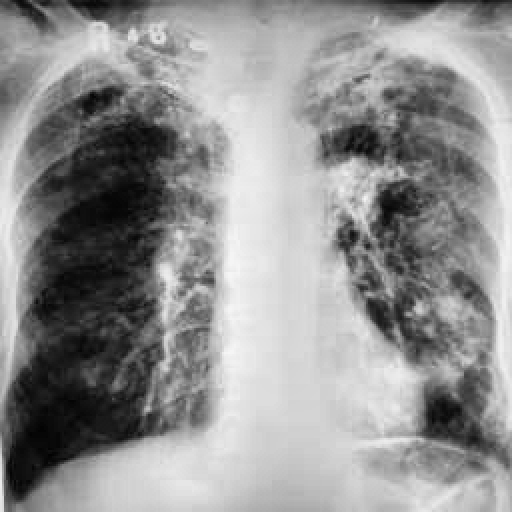
Finding: TUBERCULOSIS